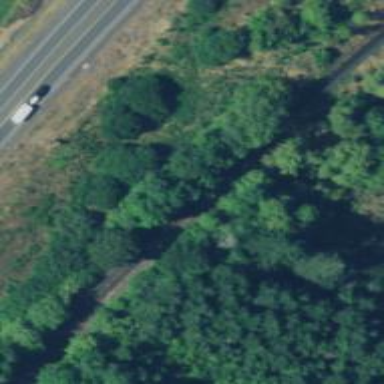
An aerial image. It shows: Railway line on embankment.